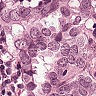
Metastatic tissue present: yes